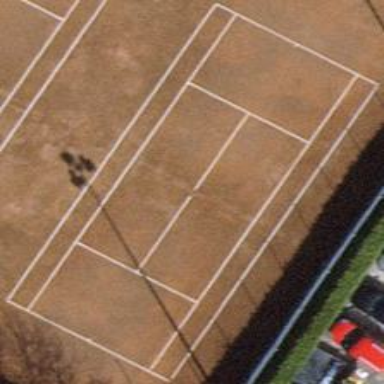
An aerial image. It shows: Clay tennis court in leisure land pitch.